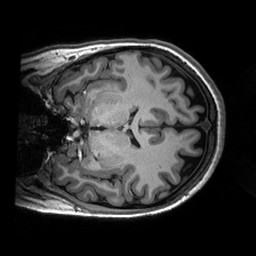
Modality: T1w
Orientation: coronal
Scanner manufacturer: siemens
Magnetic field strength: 3 T
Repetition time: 2.53 s
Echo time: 0.00288 s